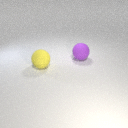
large yellow rubber sphere in front of large purple rubber sphere